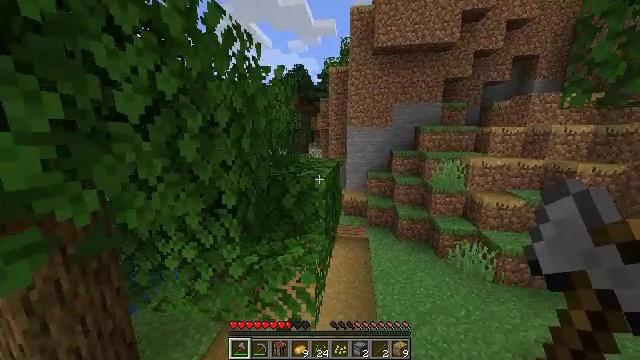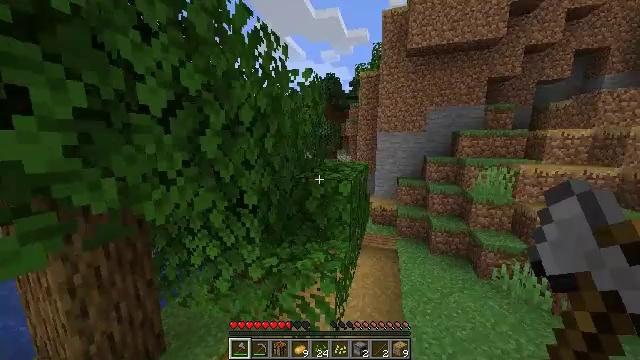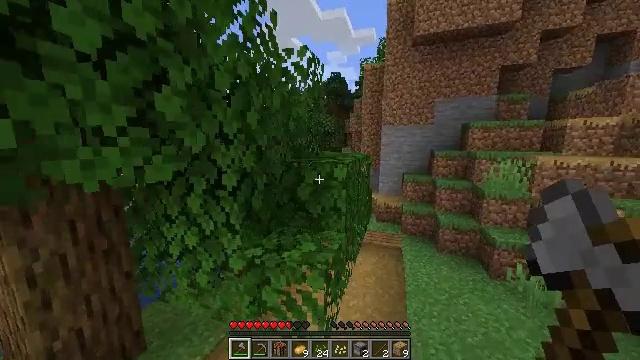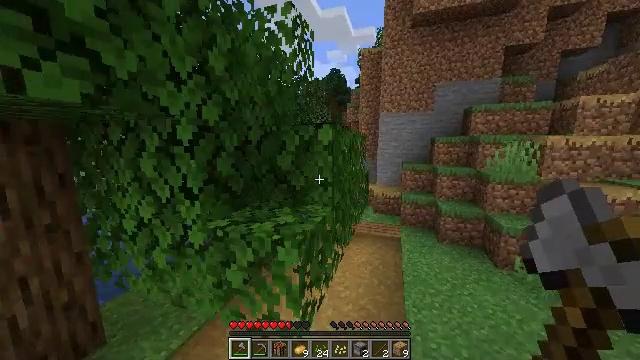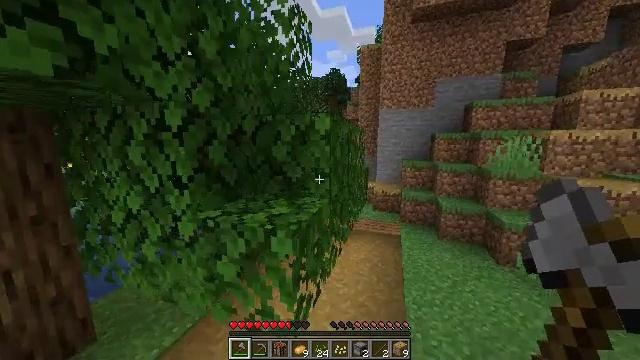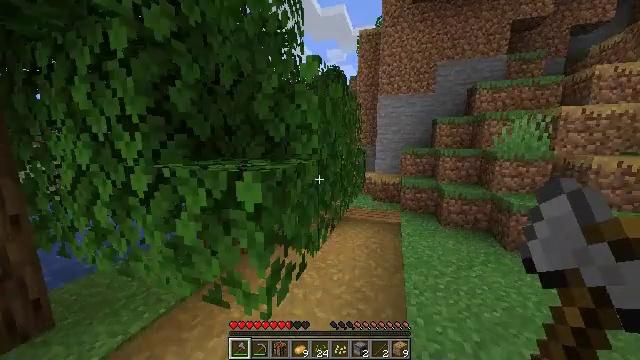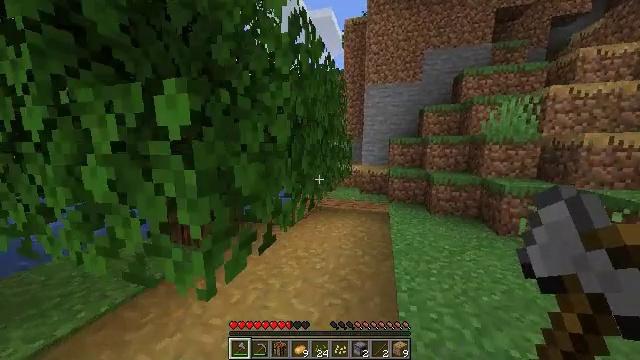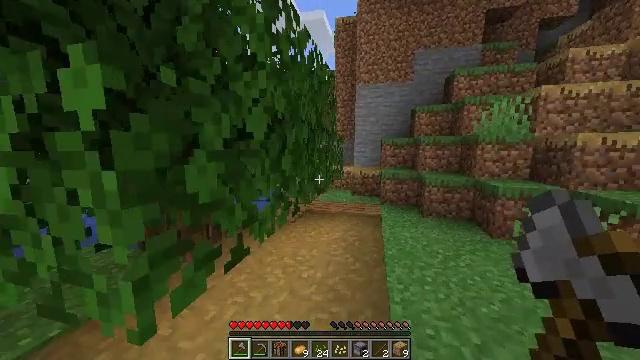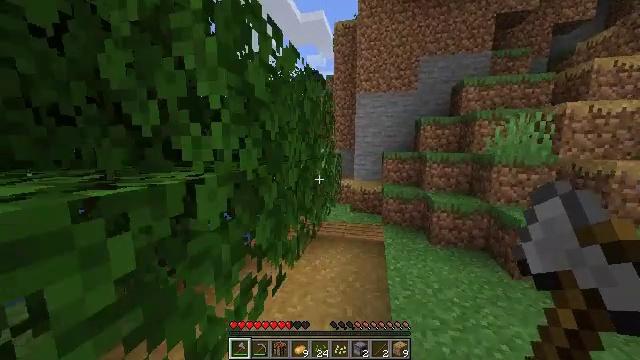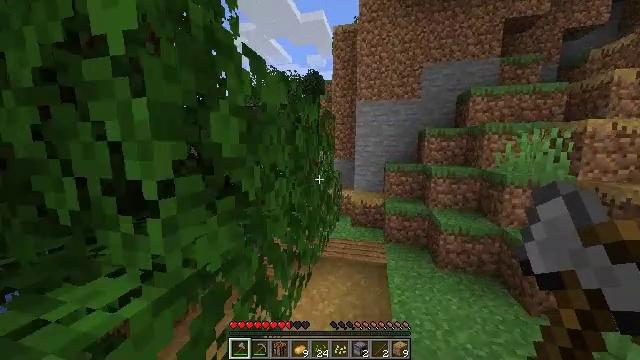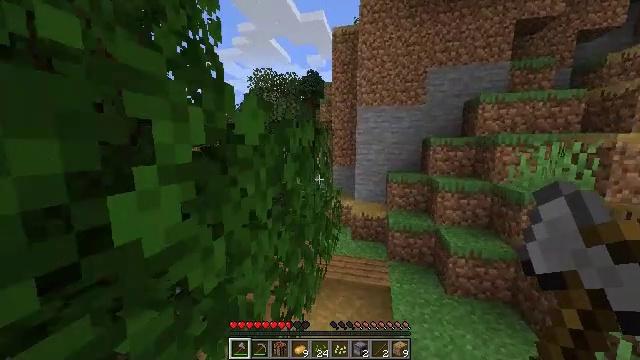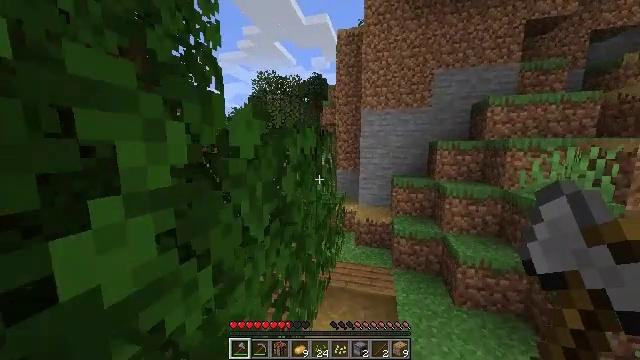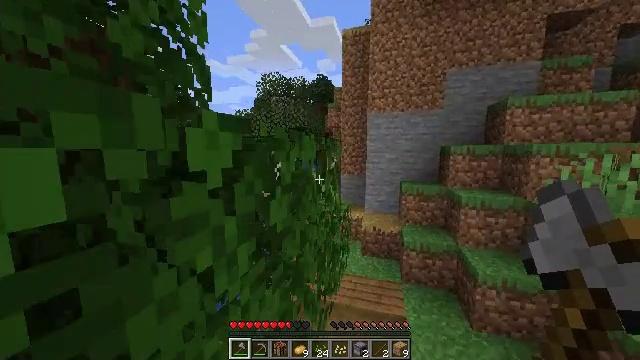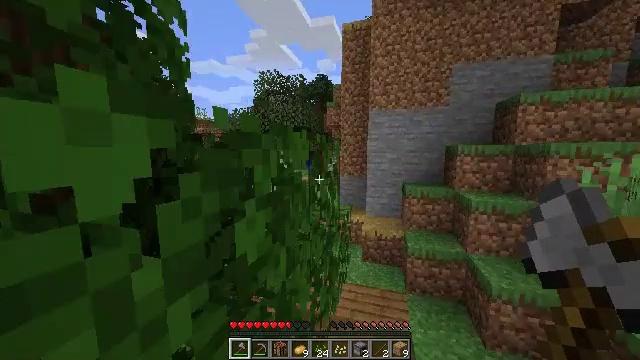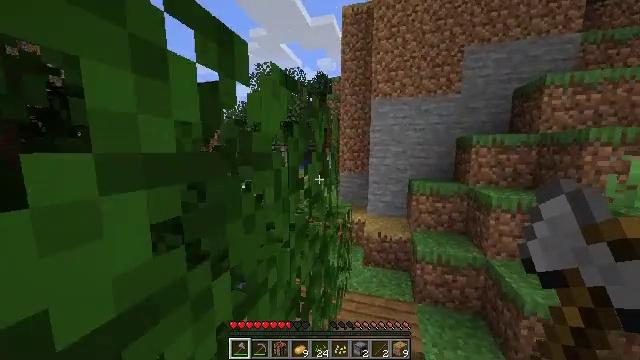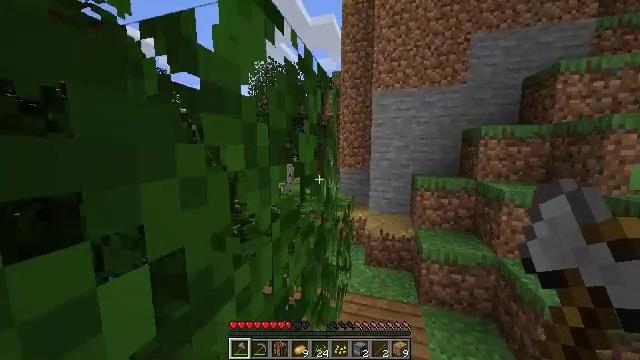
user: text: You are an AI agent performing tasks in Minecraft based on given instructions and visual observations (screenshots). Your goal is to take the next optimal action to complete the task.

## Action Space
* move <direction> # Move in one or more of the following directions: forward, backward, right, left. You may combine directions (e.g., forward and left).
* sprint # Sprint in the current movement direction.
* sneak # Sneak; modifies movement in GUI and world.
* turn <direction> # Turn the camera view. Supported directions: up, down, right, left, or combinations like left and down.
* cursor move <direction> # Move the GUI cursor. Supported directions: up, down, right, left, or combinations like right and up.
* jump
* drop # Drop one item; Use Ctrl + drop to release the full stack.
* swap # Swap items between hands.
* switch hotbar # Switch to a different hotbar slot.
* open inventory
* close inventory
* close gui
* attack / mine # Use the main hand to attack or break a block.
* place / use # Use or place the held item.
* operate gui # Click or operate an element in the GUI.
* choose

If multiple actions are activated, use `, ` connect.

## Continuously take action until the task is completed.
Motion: motion action
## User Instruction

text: Break the purple bed to move it.
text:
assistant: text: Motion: move forward, sprint, turn left and up, jump
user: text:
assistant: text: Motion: move forward, sprint, turn left, jump
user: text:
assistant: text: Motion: move forward, sprint, jump
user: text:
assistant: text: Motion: move forward, sprint, jump
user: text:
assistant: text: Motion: move forward, sprint, jump
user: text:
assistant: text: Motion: move forward, sprint, turn right, jump
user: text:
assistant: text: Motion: move forward, sprint, turn right, jump
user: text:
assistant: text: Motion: move forward, sprint, jump
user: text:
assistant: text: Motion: move forward, sprint, jump
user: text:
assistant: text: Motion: move forward, sprint, jump
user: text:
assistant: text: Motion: move forward, sprint, turn left, jump
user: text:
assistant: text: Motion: move forward, sprint, turn left, jump
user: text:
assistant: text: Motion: move forward, sprint, jump
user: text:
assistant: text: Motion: move forward, sprint
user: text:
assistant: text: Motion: move forward, sprint
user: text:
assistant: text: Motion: move forward, sprint
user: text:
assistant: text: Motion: move forward, sprint
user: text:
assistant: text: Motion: move forward, sprint
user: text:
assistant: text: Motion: move forward, sprint
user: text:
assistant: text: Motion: move forward, sprint
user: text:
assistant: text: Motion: move forward, sprint, turn left and up
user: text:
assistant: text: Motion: move forward, sprint, turn left and up
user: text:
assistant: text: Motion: move forward, sprint, turn left
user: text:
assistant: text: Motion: move forward, sprint
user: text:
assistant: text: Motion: move forward, sprint
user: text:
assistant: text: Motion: move forward, sprint
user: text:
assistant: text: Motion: move forward, sprint
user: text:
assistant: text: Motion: move forward, sprint, turn left
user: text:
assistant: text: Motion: move forward, sprint, turn left and up
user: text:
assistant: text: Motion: move forward, sprint, turn left